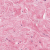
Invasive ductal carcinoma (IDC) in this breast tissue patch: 0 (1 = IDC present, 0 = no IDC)